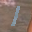
Label: 1